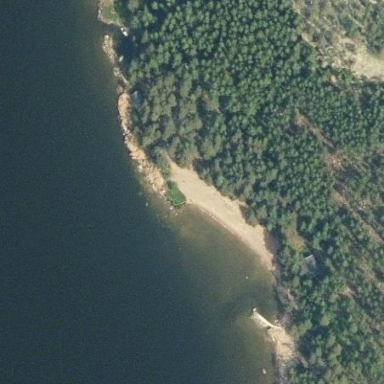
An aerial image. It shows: Beautiful beach with natural surroundings.